Here is the raw accelerometer signal from a rotor rig, plotted against time. Diagnose the rotating machine from this image, choosing from: normal, misalignment, unbalance, looseness.
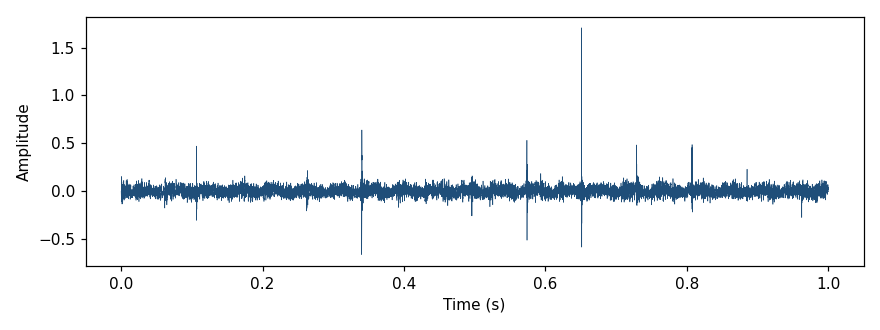
Answer: unbalance